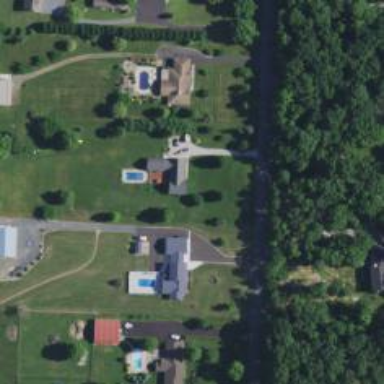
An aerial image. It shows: Driveway.